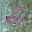
Label: 2